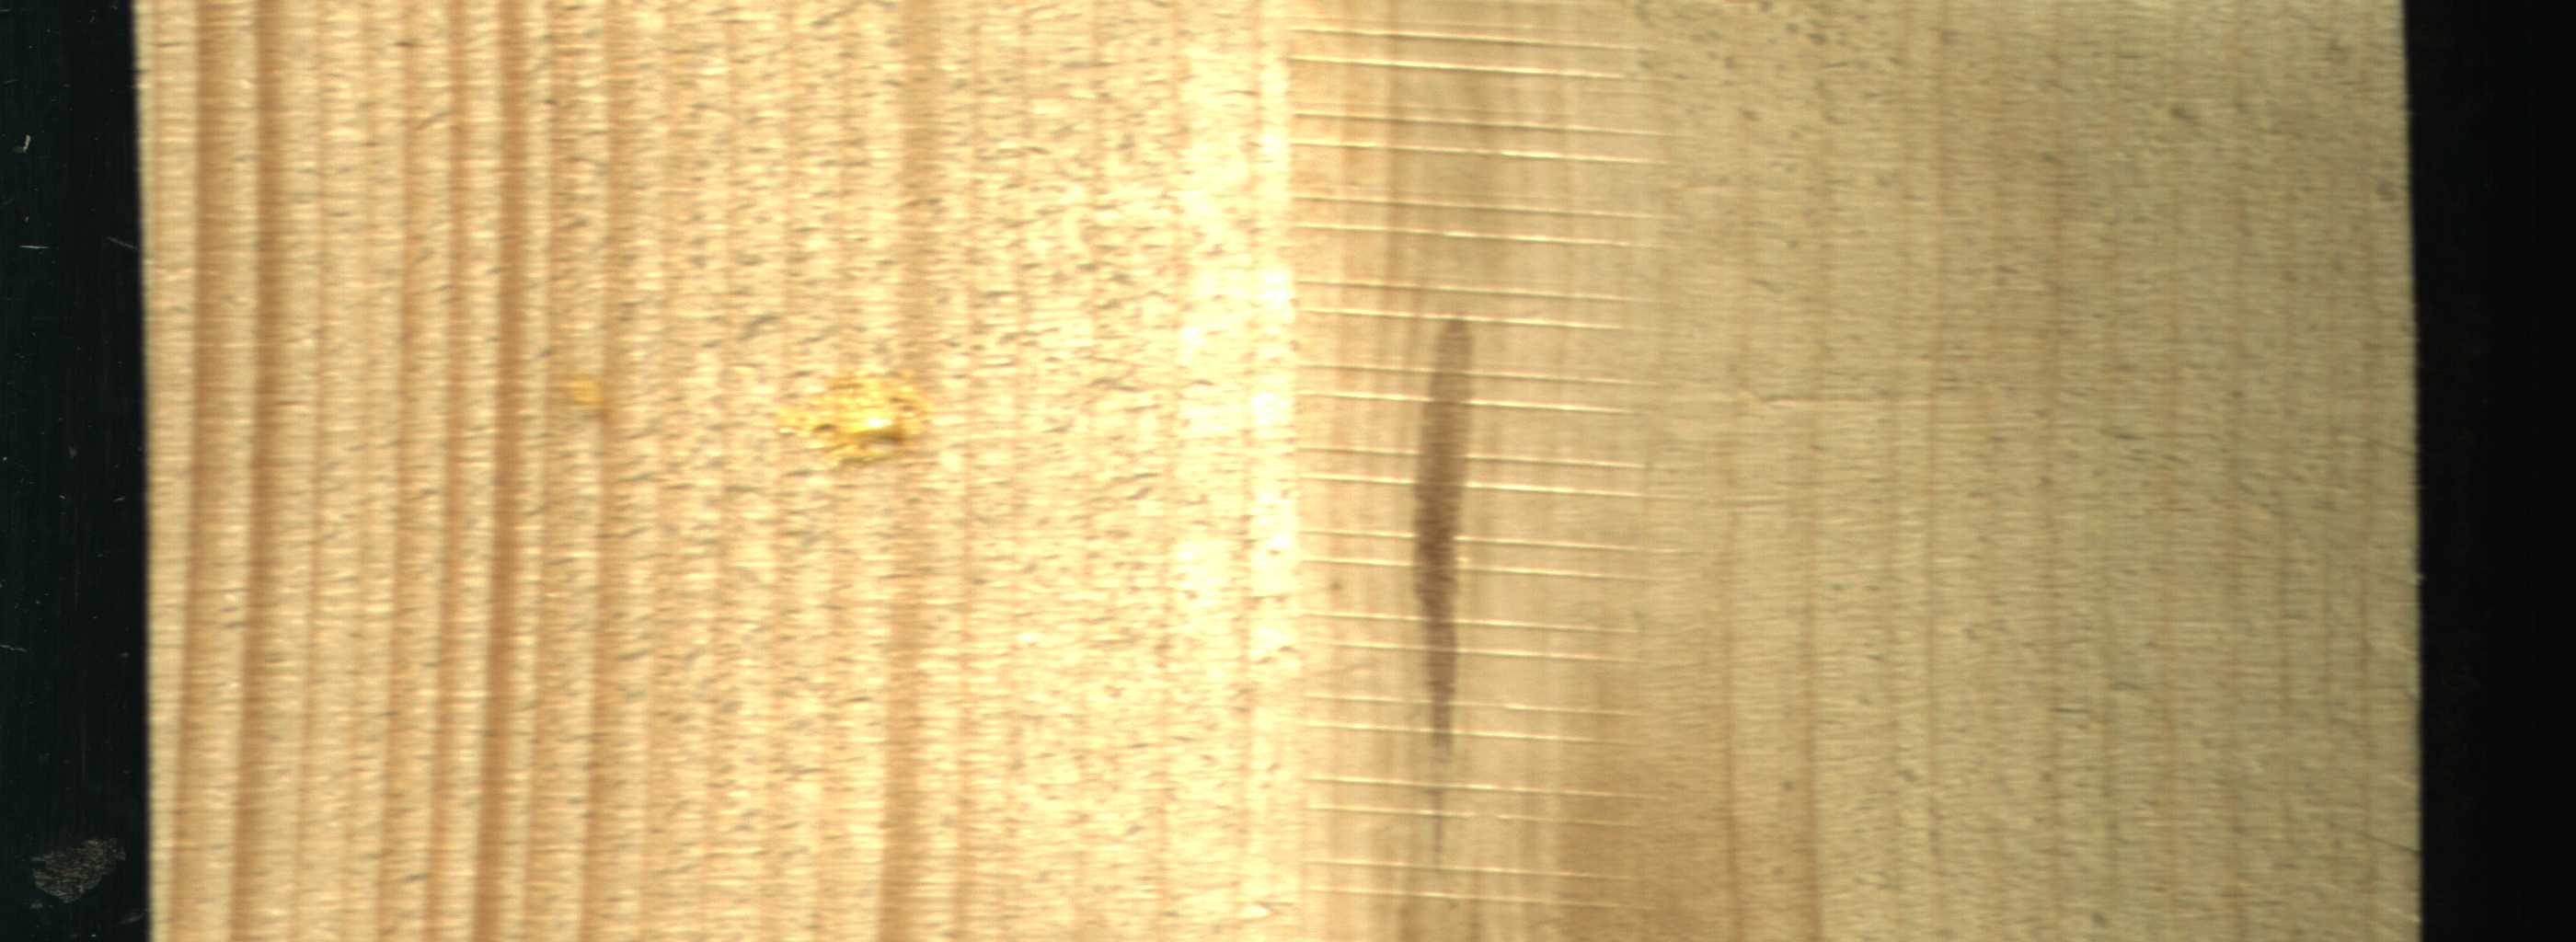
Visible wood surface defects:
resin
Quartzity